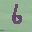
Label: 6